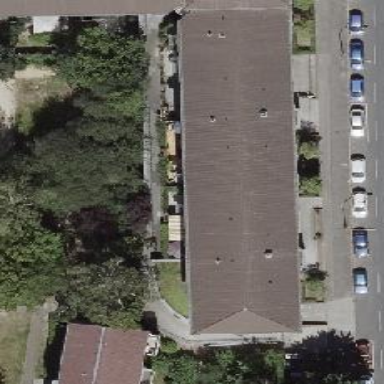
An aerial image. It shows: Building consisting of apartments.